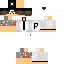
A male human skin with medium skin, wearing brown long hair dressed in a blue tshirt and red pants, featuring a closed mouth.